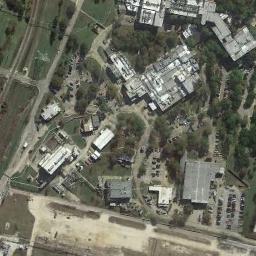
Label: industrial_area